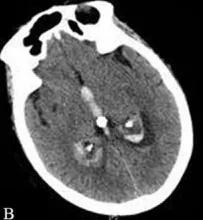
Preoperative and postoperative CT. , third ventricle.
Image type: radiology (ct)